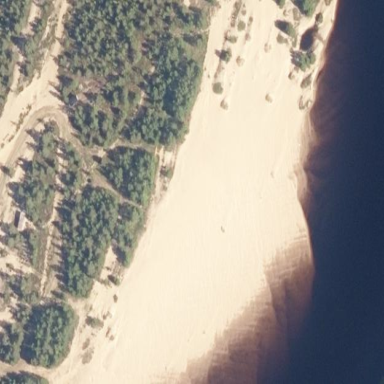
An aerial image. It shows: Scenic beach with natural beauty.